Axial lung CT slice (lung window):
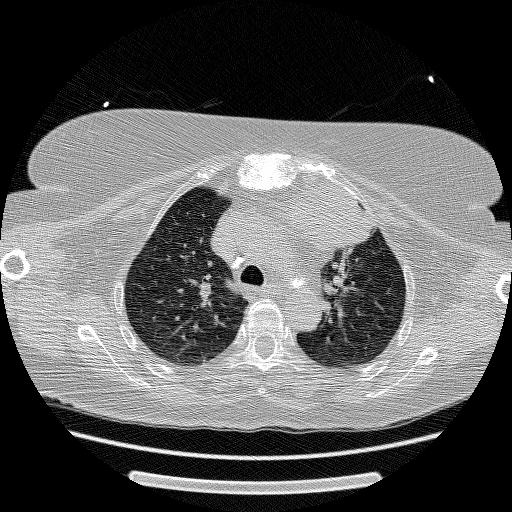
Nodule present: no